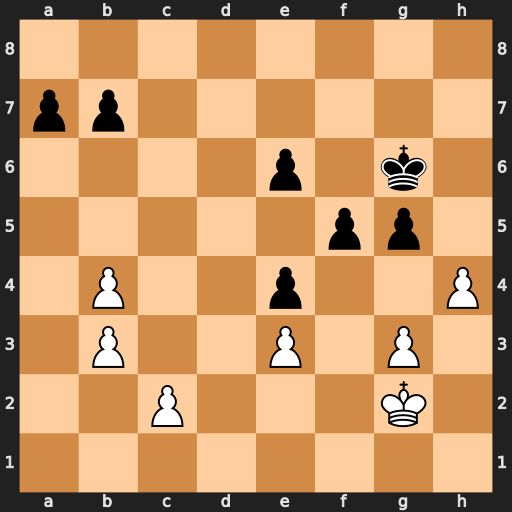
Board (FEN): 8/pp6/4p1k1/5pp1/1P2p2P/1P2P1P1/2P3K1/8
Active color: w
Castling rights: -
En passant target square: -
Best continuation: b5 gxh4 gxh4